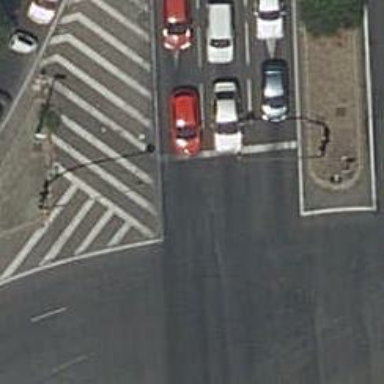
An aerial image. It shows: Road with traffic signals.